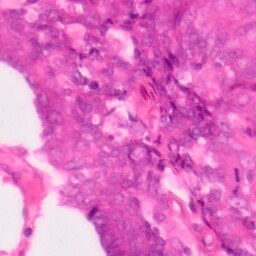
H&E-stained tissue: Colon